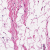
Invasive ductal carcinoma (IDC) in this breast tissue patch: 0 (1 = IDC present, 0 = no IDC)